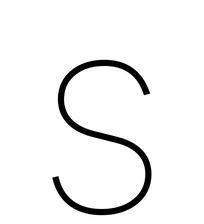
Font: Inter_Thin